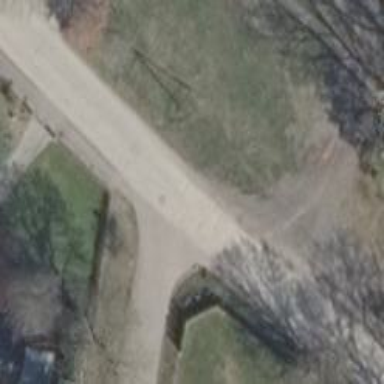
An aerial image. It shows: Residential road with asphalt surface.